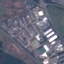
Land use / land cover class: Industrial